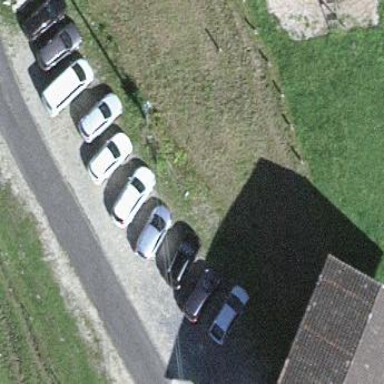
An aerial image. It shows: Parking area with surface.